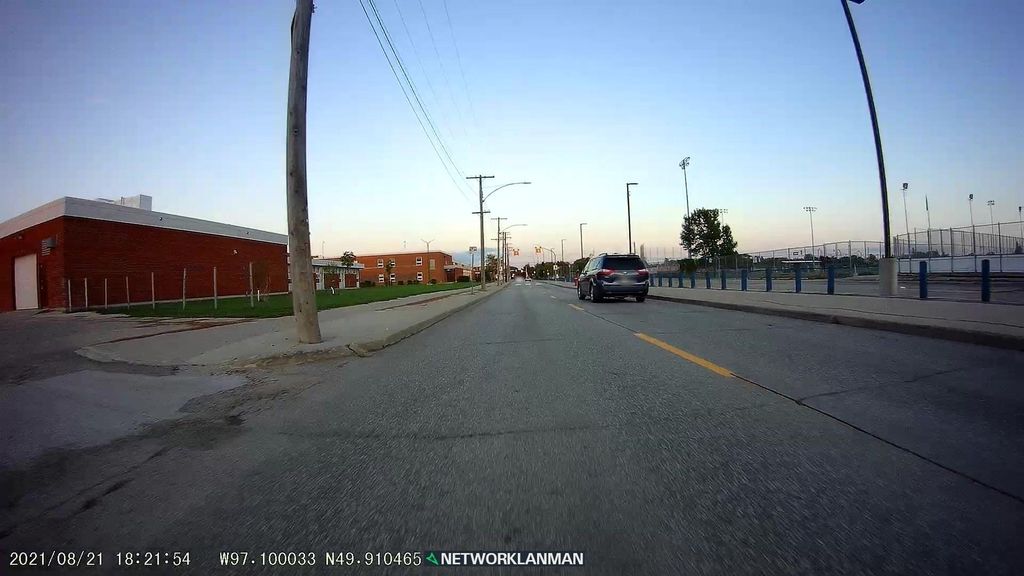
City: winnipeg